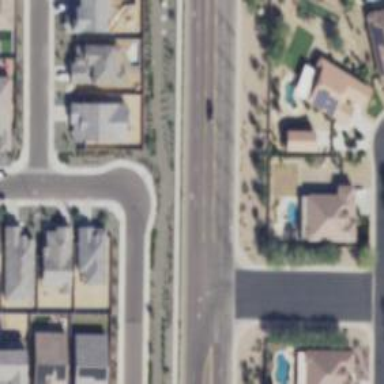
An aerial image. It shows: Residential road with asphalt surface.